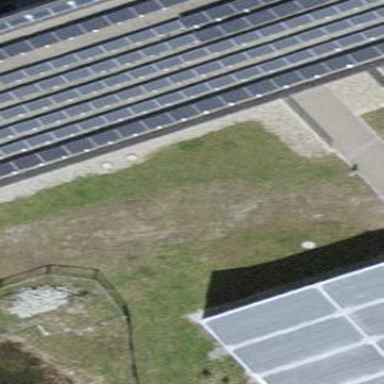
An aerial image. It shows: Solar photovoltaic panel generating electricity through small installation.